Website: walmart
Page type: review-order
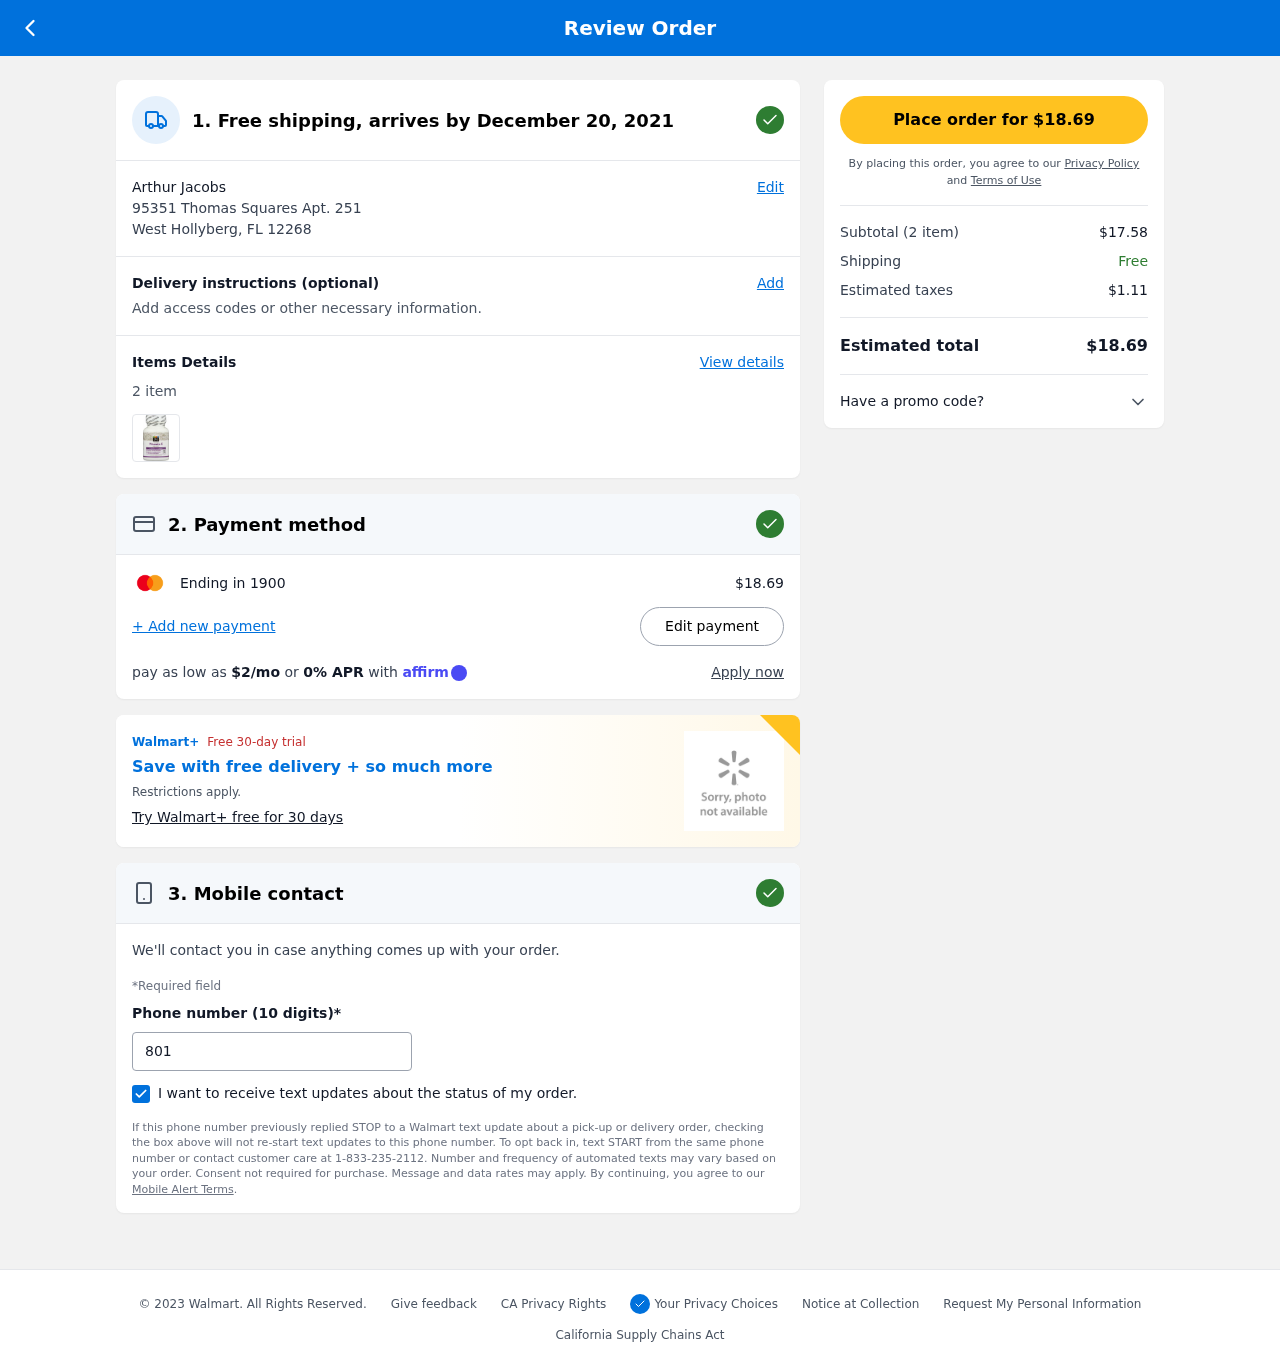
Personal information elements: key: PII_CARD_LAST4
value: Ending in 1900
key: PII_CITY_STATE_ZIP
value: West Hollyberg, FL 12268
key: PII_FULLNAME
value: Arthur Jacobs
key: PII_PHONE
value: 8015199748
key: PII_STREET
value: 95351 Thomas Squares Apt. 251
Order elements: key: ORDER_DELIVERY_DATE
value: December 20, 2021
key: ORDER_NUM_ITEMS
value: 2 item
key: ORDER_NUM_ITEMS
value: Subtotal (2 item)
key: ORDER_TOTAL
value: $18.69
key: ORDER_TOTAL
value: Place order for $18.69
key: ORDER_MONTHLY_PAYMENT
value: $2/mo
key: ORDER_SUBTOTAL
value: $17.58
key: ORDER_TAX
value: $1.11